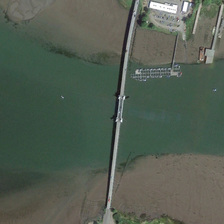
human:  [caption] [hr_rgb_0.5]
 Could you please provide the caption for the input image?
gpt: the river is there are some trees around the green .

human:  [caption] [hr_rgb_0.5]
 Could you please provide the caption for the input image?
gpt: a bridge alive on a river and some ships on the river .

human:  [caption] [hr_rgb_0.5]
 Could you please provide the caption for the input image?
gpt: a long bridge is between the two mountains .

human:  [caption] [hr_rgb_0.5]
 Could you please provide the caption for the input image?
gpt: a small river is between the two hills .

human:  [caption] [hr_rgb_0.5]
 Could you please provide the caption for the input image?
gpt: a long bridge is between the two mountains .